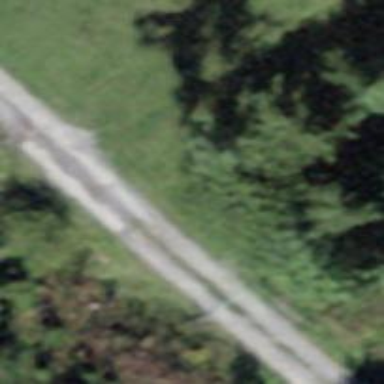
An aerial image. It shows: Track road with grade1 bridge.